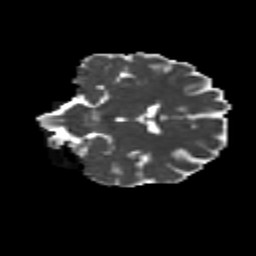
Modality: MD
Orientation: coronal
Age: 27
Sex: female
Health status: healthy
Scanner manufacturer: siemens
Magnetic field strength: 3 T
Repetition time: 8.6 s
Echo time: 0.095 s